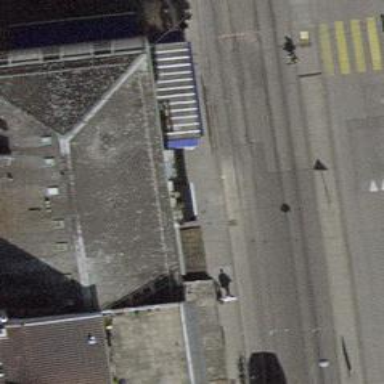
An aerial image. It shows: Shop selling clothes.